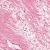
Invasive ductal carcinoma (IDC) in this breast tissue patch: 0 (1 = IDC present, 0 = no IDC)